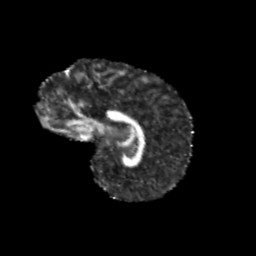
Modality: FA
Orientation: sagittal
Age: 12
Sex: female
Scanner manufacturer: siemens
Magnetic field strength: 3 T
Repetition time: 3.8 s
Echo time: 0.07 s